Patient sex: F
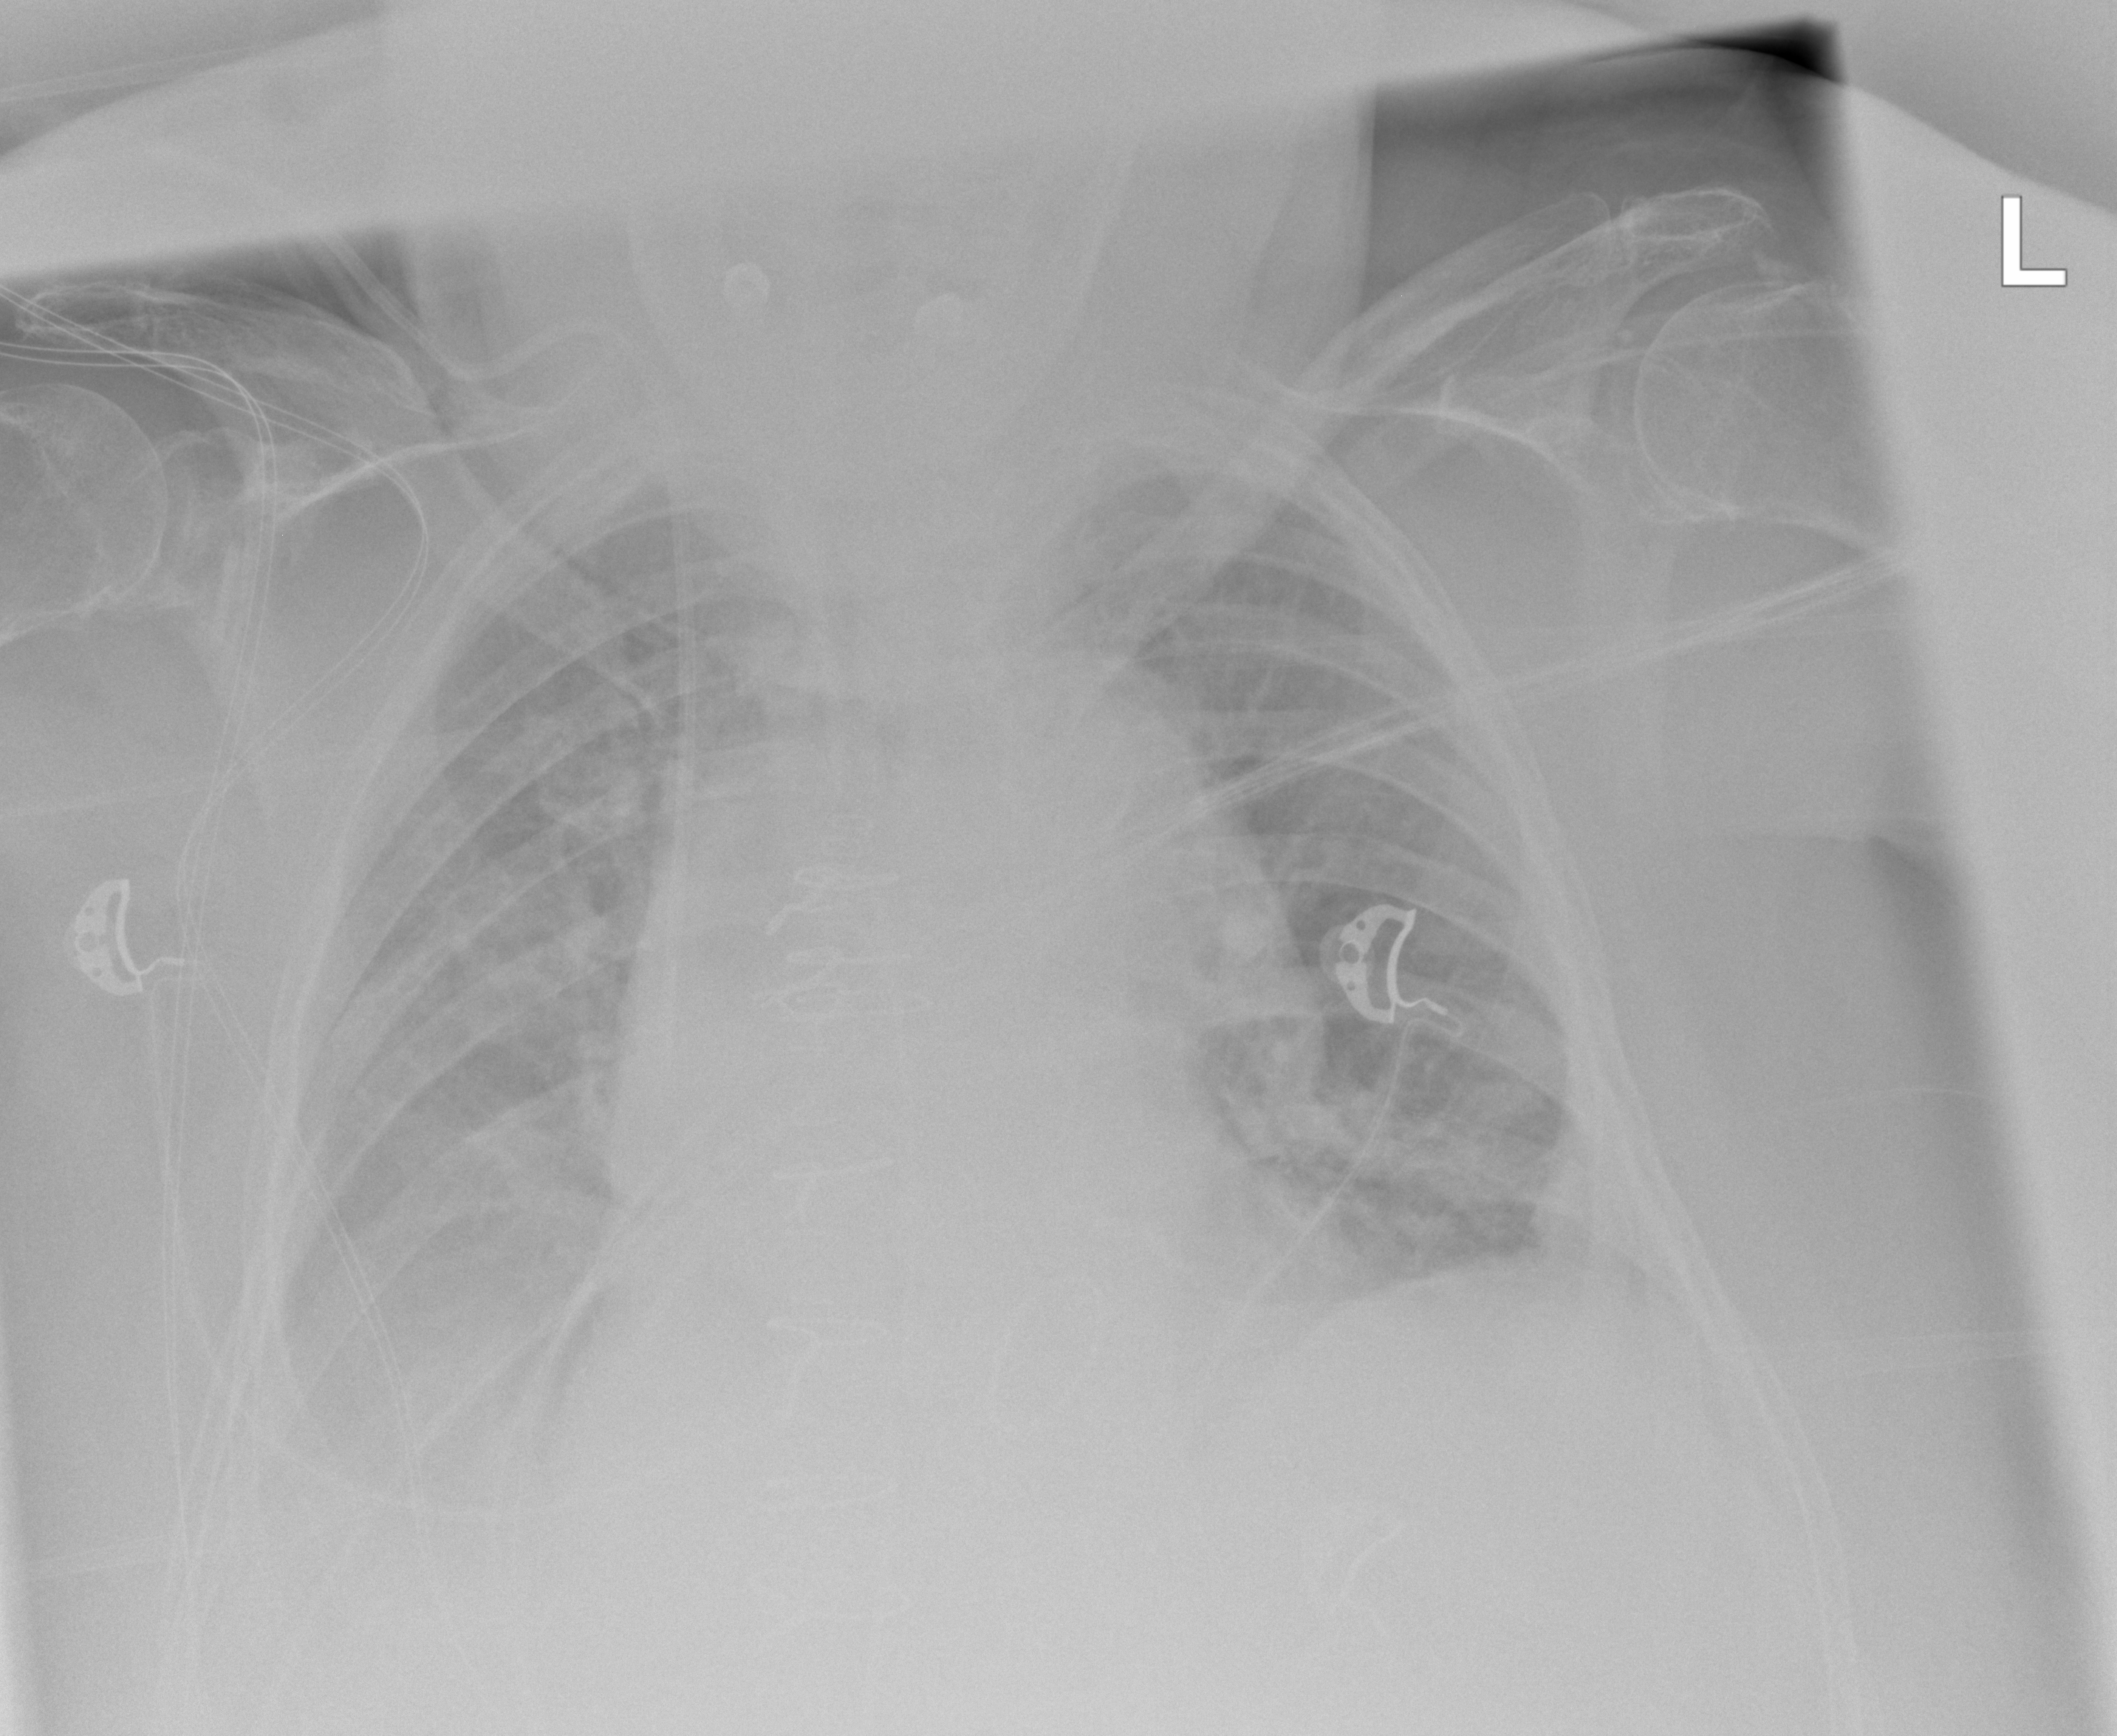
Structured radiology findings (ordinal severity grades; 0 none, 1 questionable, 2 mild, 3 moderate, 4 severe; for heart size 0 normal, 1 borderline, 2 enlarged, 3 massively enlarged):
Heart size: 2
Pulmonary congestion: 2
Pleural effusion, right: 2
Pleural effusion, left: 1
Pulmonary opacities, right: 0
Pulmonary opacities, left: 0
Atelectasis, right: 2
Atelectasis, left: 0